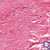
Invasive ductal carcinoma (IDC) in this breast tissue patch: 0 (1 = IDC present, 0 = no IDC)